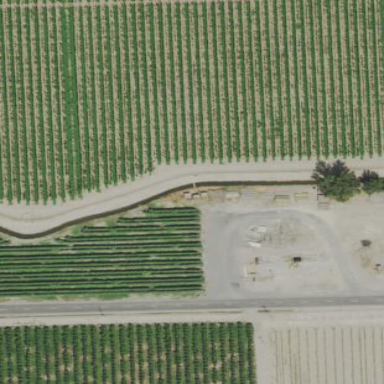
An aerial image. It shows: Orchard.